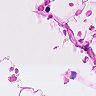
Metastatic tissue present: no